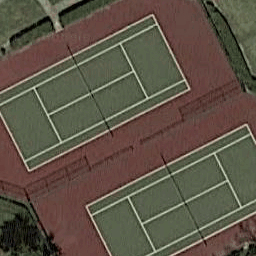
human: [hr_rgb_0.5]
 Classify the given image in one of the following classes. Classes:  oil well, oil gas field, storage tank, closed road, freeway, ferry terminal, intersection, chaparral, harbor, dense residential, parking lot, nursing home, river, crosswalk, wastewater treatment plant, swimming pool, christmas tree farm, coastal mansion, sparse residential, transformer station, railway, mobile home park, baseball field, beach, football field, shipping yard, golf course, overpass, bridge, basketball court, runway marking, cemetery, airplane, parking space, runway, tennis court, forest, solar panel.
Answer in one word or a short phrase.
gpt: tennis court